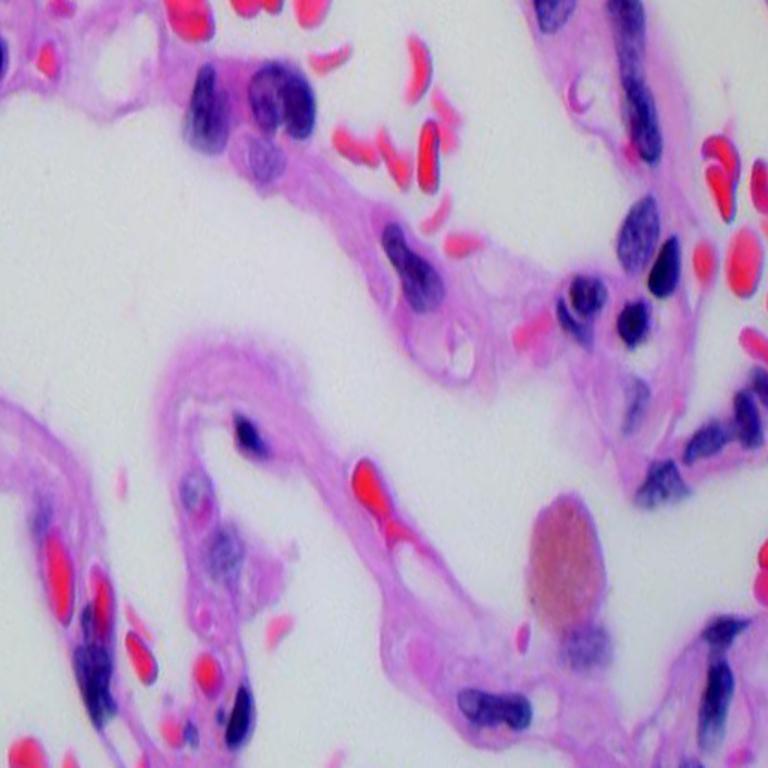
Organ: lung
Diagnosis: benign